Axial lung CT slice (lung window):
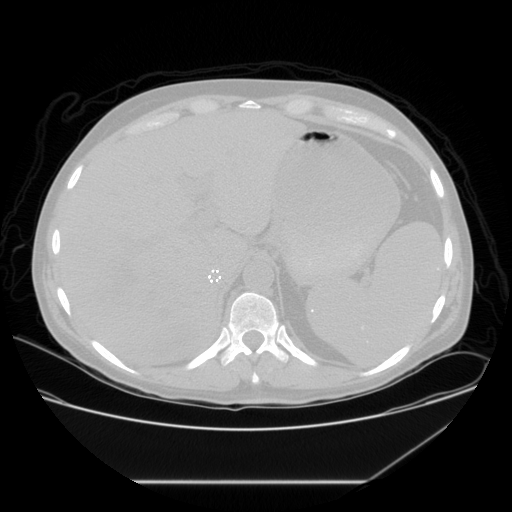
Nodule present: no